Interaction volume radius: 10 \u00c5
Interaction volume height: 20 \u00c5
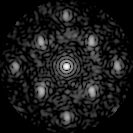
Disorder parameter: 0.3757